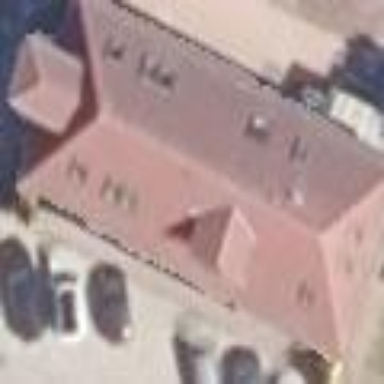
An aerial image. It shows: Kindergarten building.